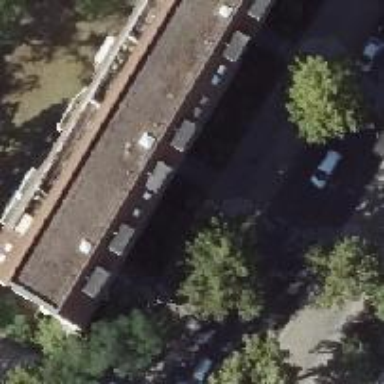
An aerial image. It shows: Building with apartments featuring unique double saltbox roof shape.